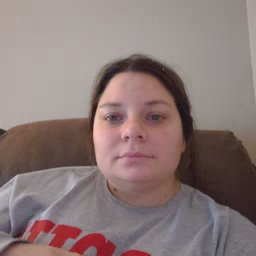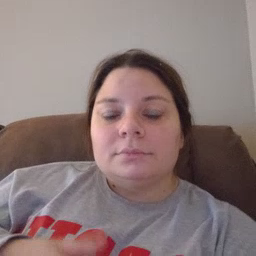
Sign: cute